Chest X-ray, PA view. Patient: 45 years old, sex F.
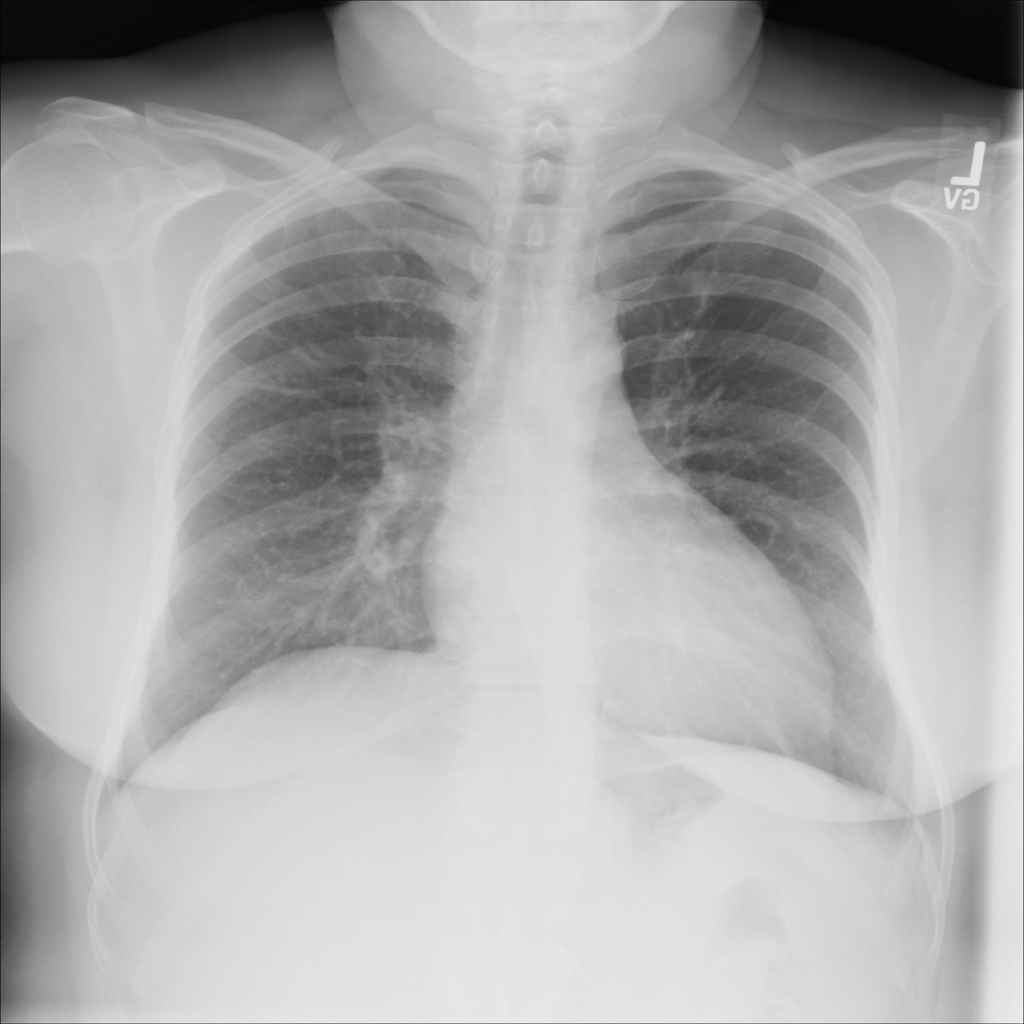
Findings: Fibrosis